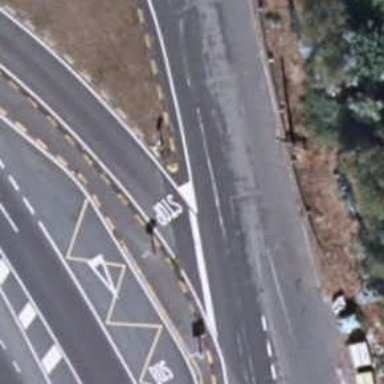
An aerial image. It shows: Road with stop sign.